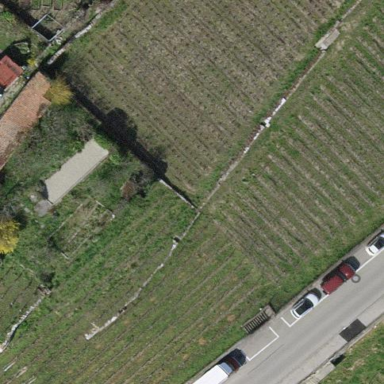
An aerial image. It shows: Vineyard growing grapes.